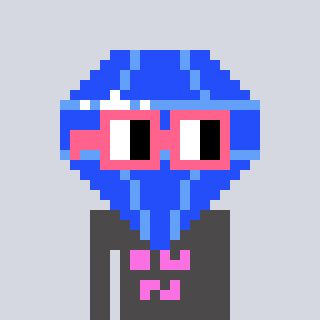
a pixel art character with square pink glasses, a blue diamond-shaped head and a grayscale-colored body on a cool background